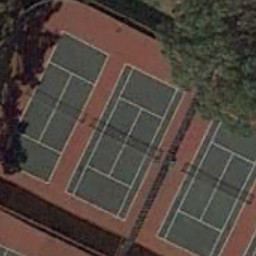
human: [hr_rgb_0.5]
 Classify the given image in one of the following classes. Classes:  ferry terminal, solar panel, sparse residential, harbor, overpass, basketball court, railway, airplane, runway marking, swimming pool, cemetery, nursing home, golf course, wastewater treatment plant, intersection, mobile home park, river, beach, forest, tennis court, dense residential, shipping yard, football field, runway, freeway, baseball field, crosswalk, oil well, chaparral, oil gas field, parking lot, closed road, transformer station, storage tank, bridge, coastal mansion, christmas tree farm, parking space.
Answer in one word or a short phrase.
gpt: tennis court